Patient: sex M, age 61
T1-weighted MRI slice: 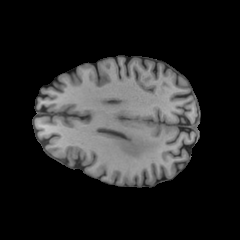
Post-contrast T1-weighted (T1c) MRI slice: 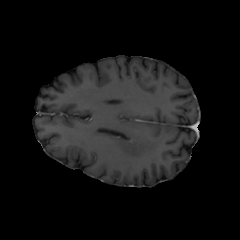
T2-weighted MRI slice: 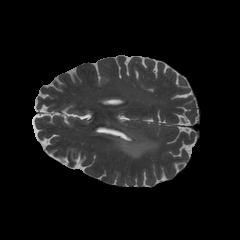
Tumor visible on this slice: yes
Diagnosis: Astrocytoma, IDH-wildtype
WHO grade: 3